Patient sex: M
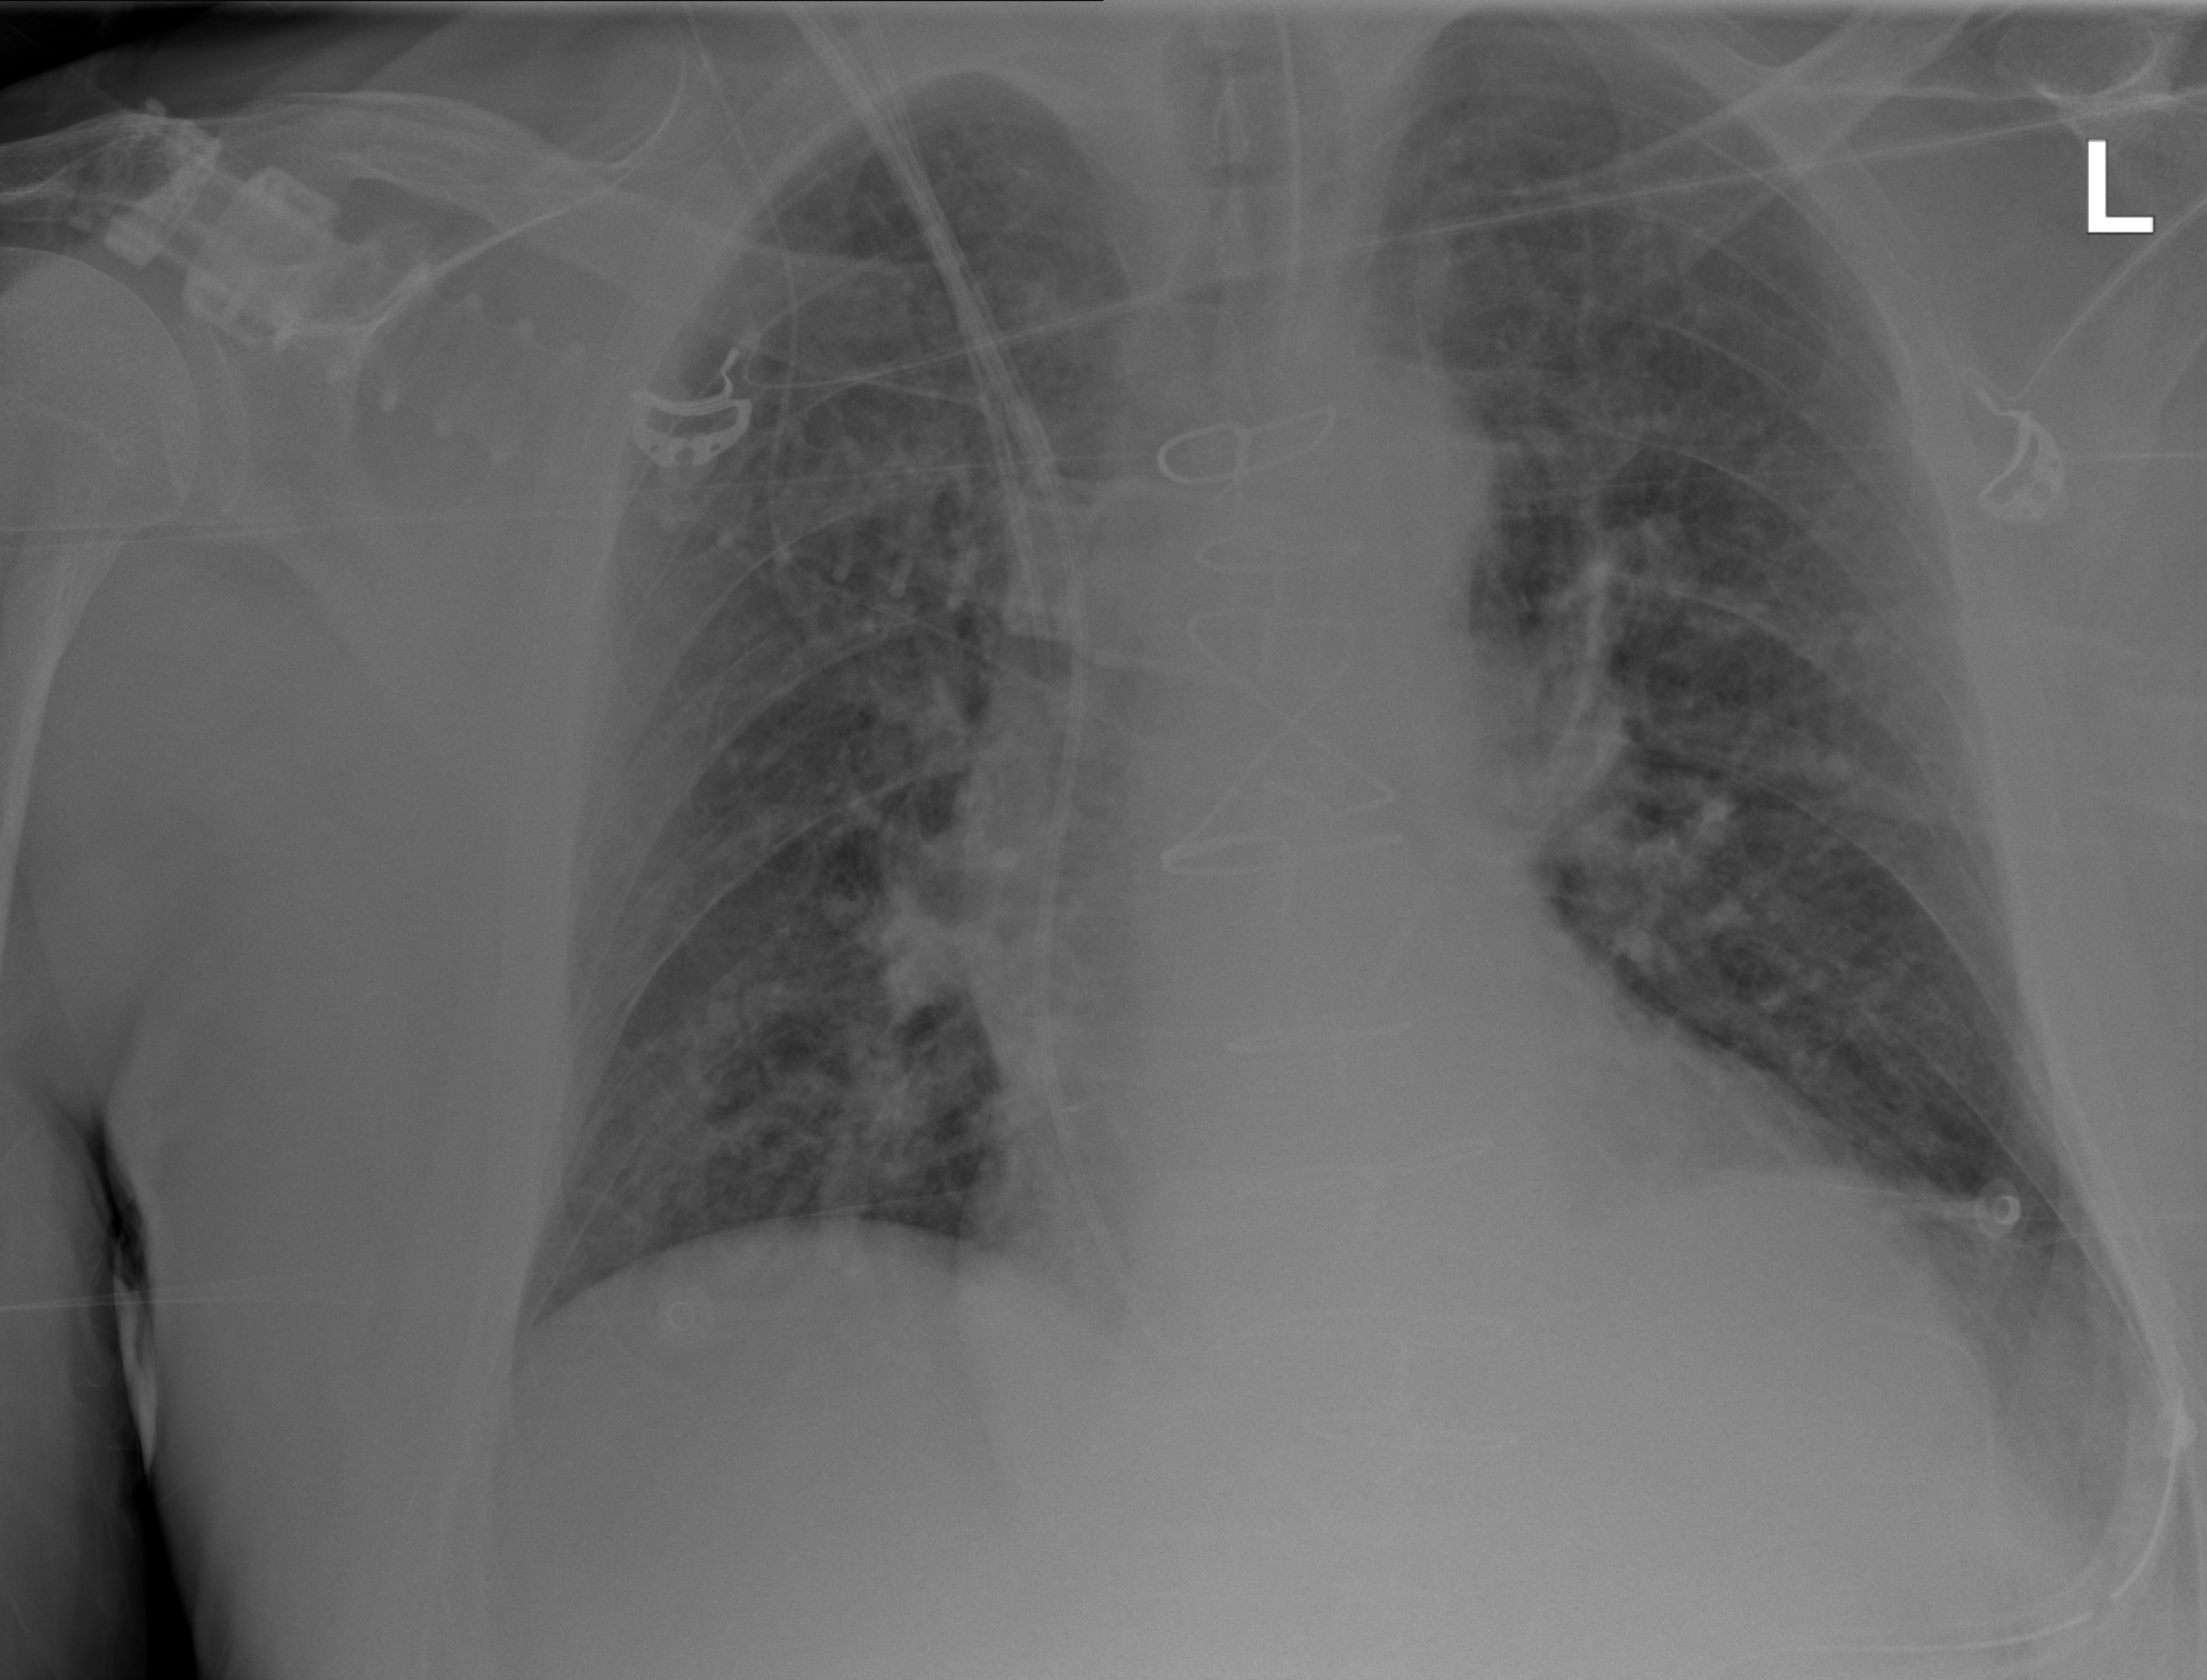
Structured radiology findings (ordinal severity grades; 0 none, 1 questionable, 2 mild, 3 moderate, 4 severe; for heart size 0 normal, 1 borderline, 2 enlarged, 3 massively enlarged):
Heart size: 0
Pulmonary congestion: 0
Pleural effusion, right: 0
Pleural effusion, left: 2
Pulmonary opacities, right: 2
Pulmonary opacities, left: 2
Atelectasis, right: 1
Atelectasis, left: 1